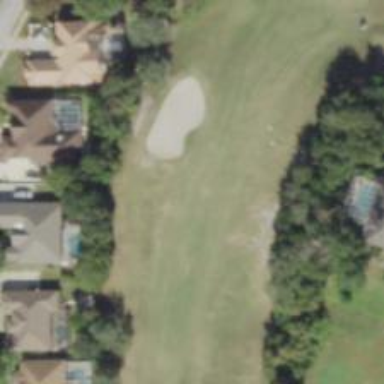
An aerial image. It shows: View of golf hole.